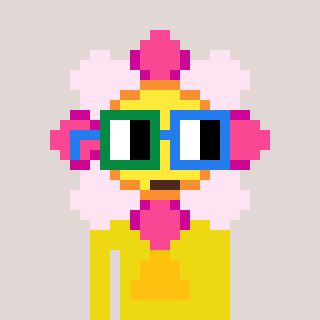
a pixel art character with square green and blue glasses, a flower-shaped head and a yellow-colored body on a warm background